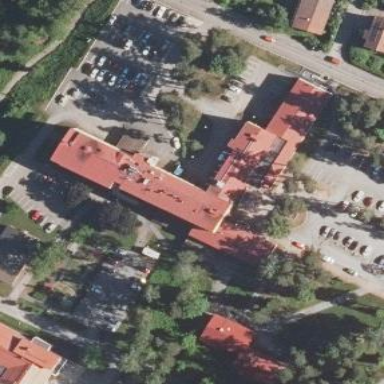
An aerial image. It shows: Hospital providing healthcare services.